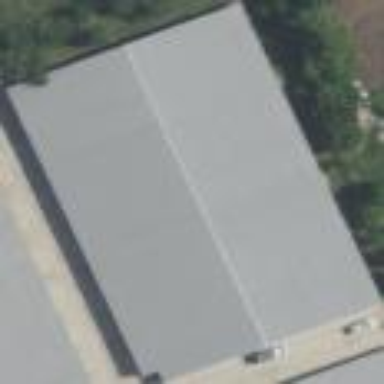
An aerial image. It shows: Warehouse building.